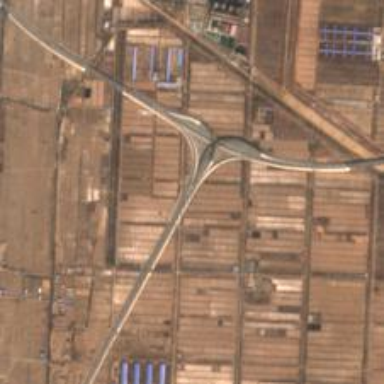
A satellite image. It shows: Motorway junction.